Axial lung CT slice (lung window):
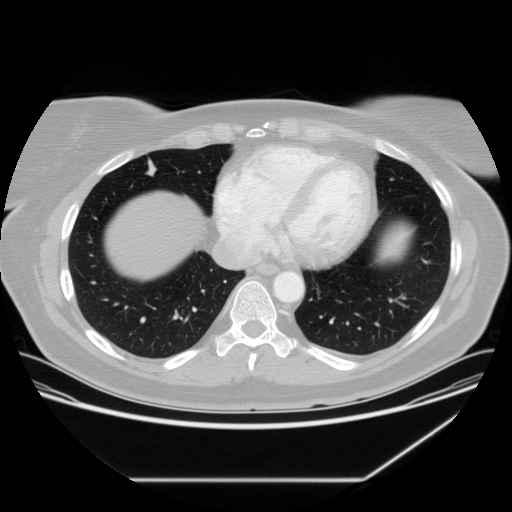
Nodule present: no